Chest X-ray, PA view. Patient: 55 years old, sex M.
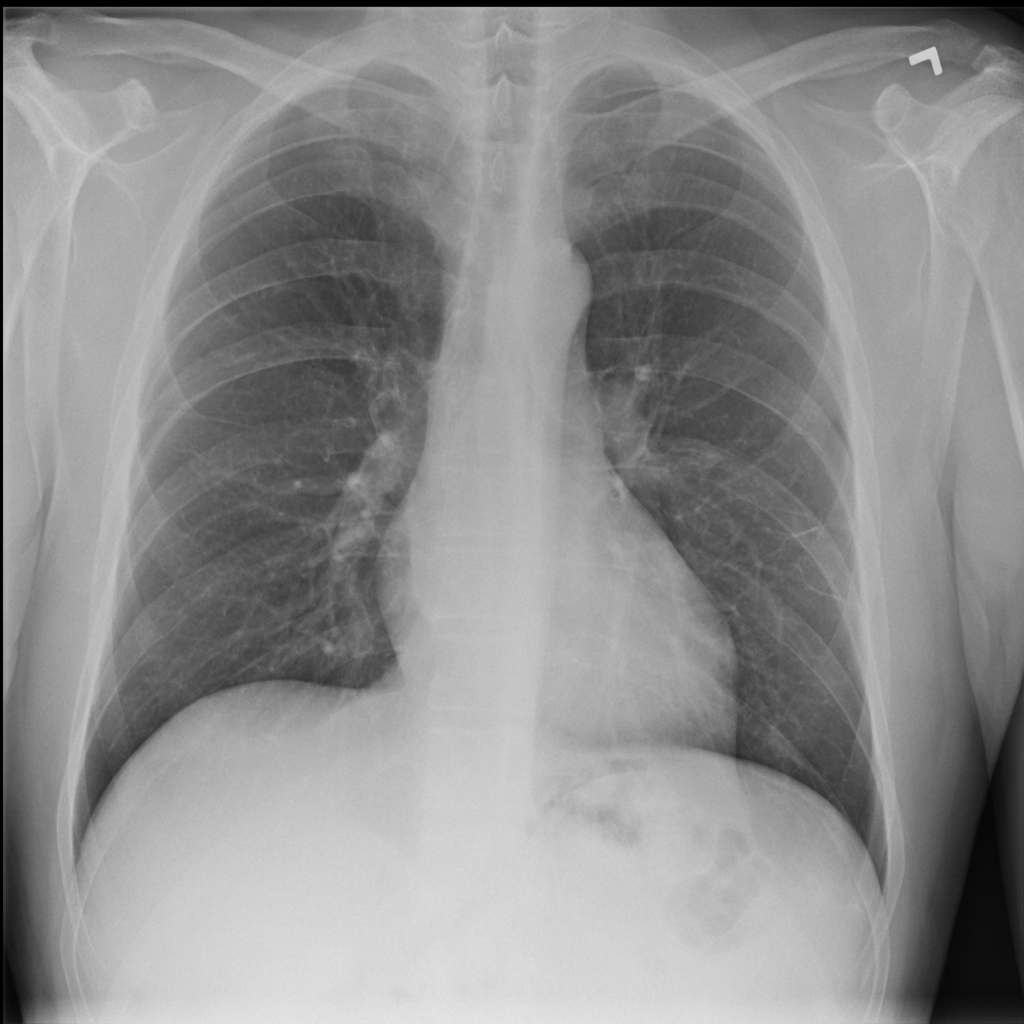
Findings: Infiltration